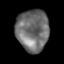
Tissue: lung
Cell type: Epithelial cells
Senescence score: 0.1826
Nuclear area (px): 1331
Mean DAPI intensity: 110.257